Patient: sex M, age 68
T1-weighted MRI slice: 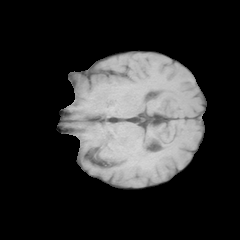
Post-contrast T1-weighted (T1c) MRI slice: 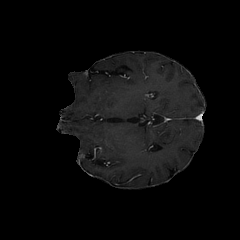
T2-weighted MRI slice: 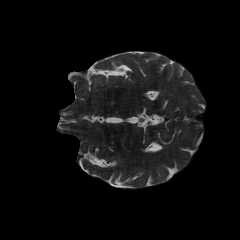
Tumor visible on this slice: no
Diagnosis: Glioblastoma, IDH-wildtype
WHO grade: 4